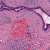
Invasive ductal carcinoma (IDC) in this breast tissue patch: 0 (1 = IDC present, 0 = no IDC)